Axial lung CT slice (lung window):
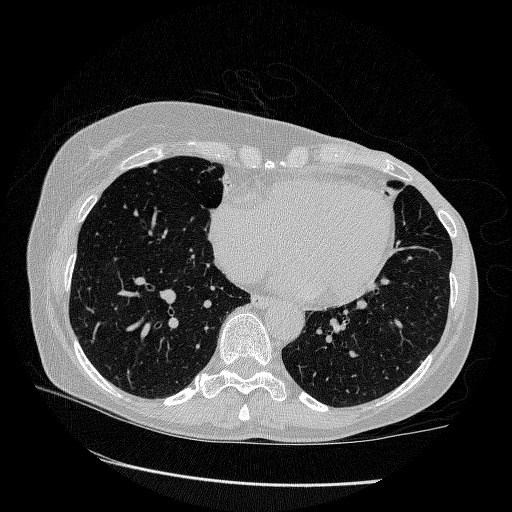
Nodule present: no